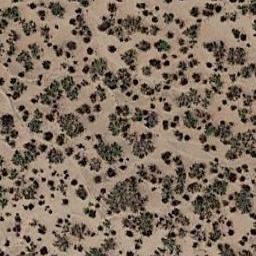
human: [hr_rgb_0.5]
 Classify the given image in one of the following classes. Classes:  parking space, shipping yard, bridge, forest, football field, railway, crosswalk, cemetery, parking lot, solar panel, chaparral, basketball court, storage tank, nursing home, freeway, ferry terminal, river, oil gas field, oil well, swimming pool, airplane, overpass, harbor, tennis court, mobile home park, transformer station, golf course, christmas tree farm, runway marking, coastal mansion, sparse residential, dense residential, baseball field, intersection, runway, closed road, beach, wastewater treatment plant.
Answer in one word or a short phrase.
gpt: chaparral